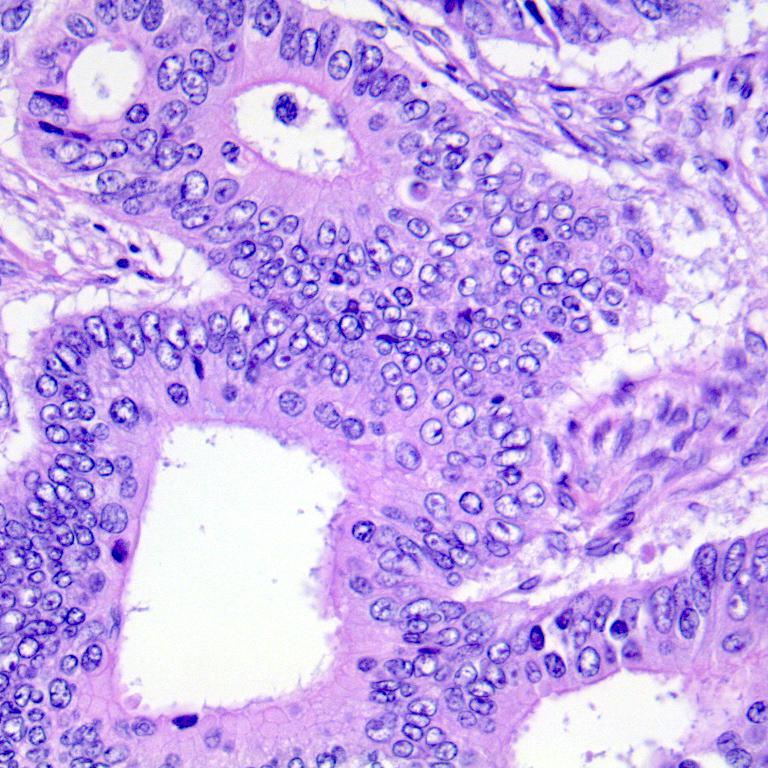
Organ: colon
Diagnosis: adenocarcinomas